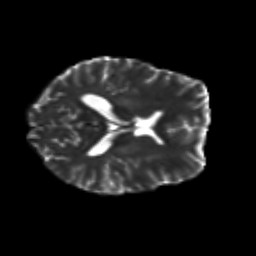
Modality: T2w
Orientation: axial
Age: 23
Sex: female
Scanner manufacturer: siemens
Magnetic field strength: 3 T
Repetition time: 3.5 s
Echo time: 0.125 s